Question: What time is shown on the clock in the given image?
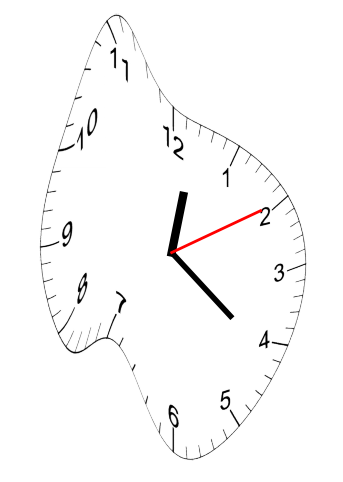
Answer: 12:21:10